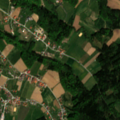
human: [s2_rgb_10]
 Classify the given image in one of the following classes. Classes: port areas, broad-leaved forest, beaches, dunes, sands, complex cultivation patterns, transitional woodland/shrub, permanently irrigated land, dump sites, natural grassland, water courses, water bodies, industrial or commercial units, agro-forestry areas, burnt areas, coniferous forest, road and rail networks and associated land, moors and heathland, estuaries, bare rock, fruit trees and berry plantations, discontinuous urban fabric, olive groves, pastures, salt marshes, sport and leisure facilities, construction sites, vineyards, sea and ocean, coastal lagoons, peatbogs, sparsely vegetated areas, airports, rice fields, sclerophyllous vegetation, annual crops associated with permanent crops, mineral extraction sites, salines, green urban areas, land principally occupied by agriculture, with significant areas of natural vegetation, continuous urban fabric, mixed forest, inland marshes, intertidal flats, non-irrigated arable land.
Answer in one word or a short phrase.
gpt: complex cultivation patterns, broad-leaved forest, mixed forest